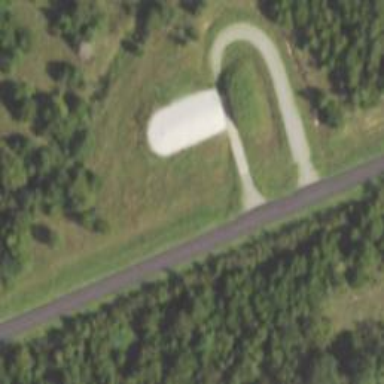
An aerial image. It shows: Military bunker for protection and defense.